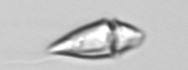
Label: Amphidinium